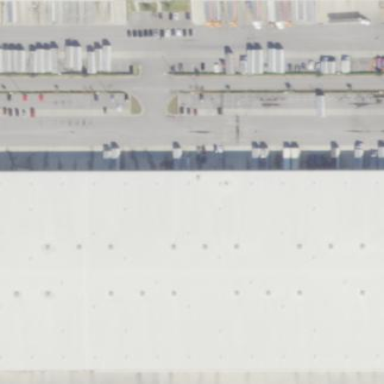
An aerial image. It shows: Warehouse building.